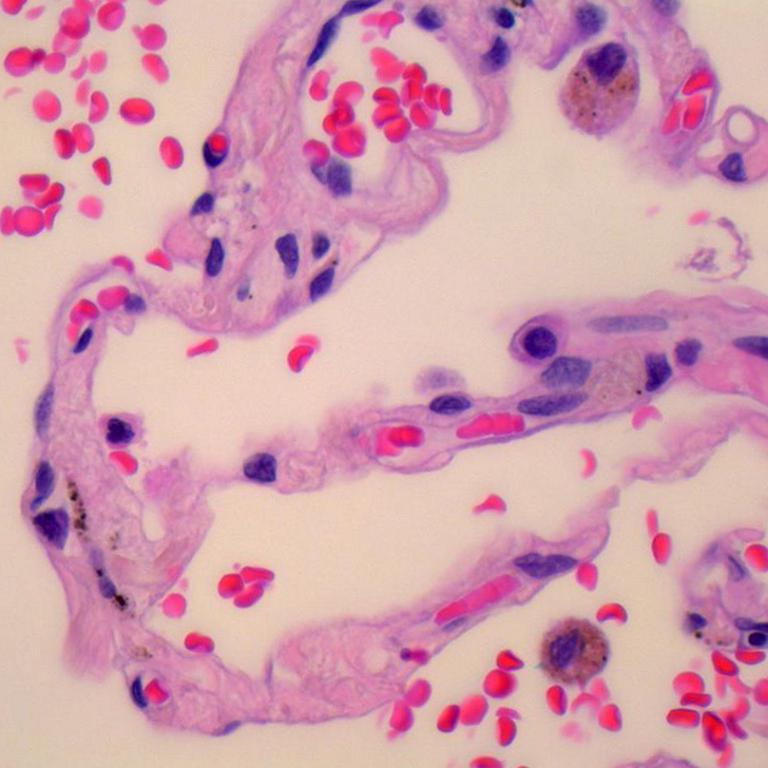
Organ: lung
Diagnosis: benign